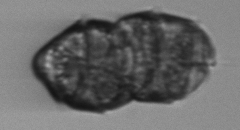
Label: Margalefidinium